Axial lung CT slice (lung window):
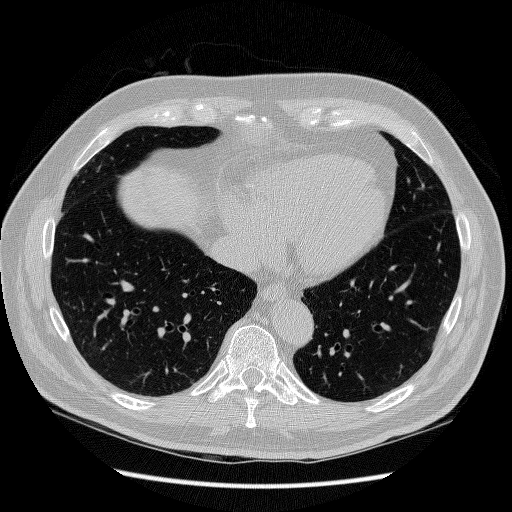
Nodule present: no